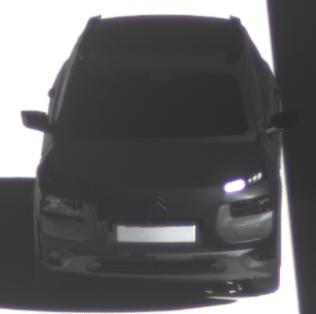
Make: Citroen
Model: C4 Cactus PureTech 75
Detailed model: C4 Cactus
Model produced from: 2014/09
Model produced until: 2015/03
Doors: 5
Color: black
Road condition: dry road
Daytime: morning or afternoon
Contrast: high contrast